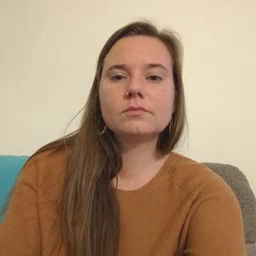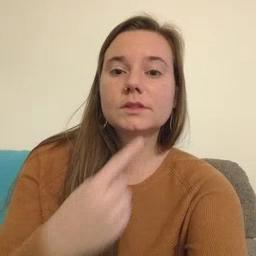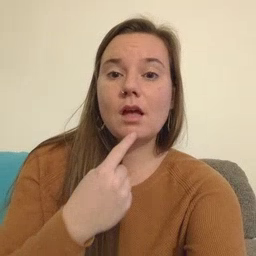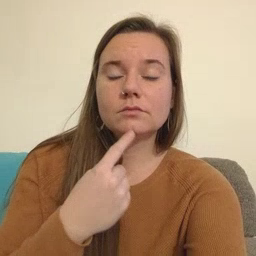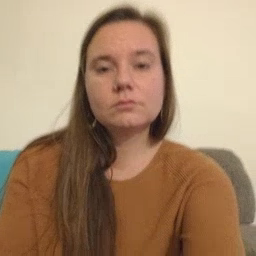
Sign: say